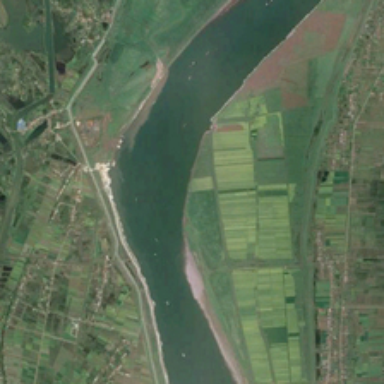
Many pieces of farmlands and several urban areas are in two sides of a curved river .